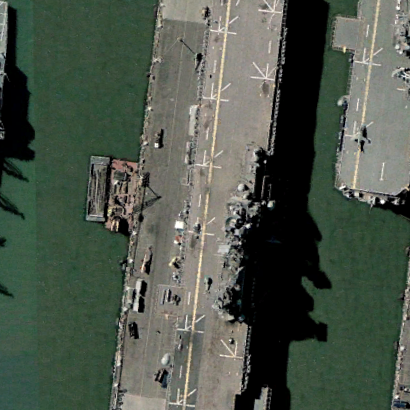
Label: Wasp-class_assault_ship